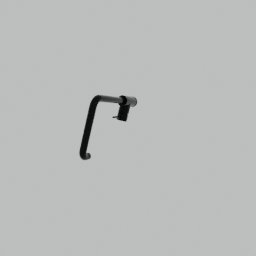
Label: appliances